Question: I was wondering what would be the best pythonic way to print a console chess board using a dictionary.
Should I use list ? but what happens if their is no piece on the board on a certain row?
Edit :

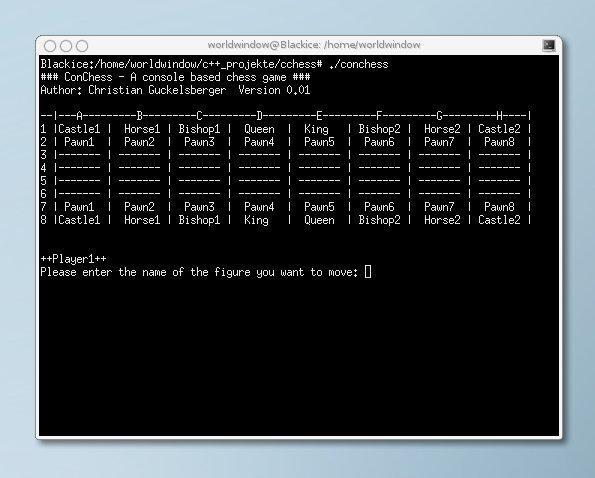
Answer: In chess programs (typically for computing best moves, solve riddles, etc.) internally a 10x10 board is used where the middle 8x8 fields are used by the visible and playable board. (The margin helps keep the code simple.) To simplify memory management, typically a linear memory is used to store this, i. e. 100 fields. The position of a field of the board is then computed using 'board[(y+1) * 10 + (x+1)]' with x, y in the range 0..7. (Init by 'board = [ 0 ] * 100'.)
So you might want to use this, just in case your program later should expand to also compute moves or stay compatible with a library doing this.
As for graphics, I propose to use this board:
'''
A B C D E F G H
------- ------- ------- ------- ------- ------- ------- -------
| @___@ | %~b | .@. | \o*o/ | __+__ | .@. | %~b | @___@ |
8| @@@ | ''dX | @@@ | @@@ | '@@@' | @@@ | ''dX | @@@ |8
| d@@@b | d@@b | ./A\. | d@@@b | d@@@b | ./A\. | d@@b | d@@@b |
------- ------- ------- ------- ------- ------- ------- -------
| _ | _ | _ | _ | _ | _ | _ | _ |
7| (@) | (@) | (@) | (@) | (@) | (@) | (@) | (@) |7
| d@b | d@b | d@b | d@b | d@b | d@b | d@b | d@b |
------- ------- ------- ------- ------- ------- ------- -------
| | . . . | | . . . | | . . . | | . . . |
6| | . . . | | . . . | | . . . | | . . . |6
| | . . . | | . . . | | . . . | | . . . |
------- ------- ------- ------- ------- ------- ------- -------
| . . . | | . . . | | . . . | | . . . | |
5| . . . | | . . . | | . . . | | . . . | |5
| . . . | | . . . | | . . . | | . . . | |
------- ------- ------- ------- ------- ------- ------- -------
| | . . . | | . . . | | . . . | | . . . |
4| | . . . | | . . . | | . . . | | . . . |4
| | . . . | | . . . | | . . . | | . . . |
------- ------- ------- ------- ------- ------- ------- -------
| . . . | | . . . | | . . . | | . . . | |
3| . . . | | . . . | | . . . | | . . . | |3
| . . . | | . . . | | . . . | | . . . | |
------- ------- ------- ------- ------- ------- ------- -------
| _ | _ | _ | _ | _ | _ | _ | _ |
2| ( ) | ( ) | ( ) | ( ) | ( ) | ( ) | ( ) | ( ) |2
| /_\ | /_\ | /_\ | /_\ | /_\ | /_\ | /_\ | /_\ |
------- ------- ------- ------- ------- ------- ------- -------
| [___] | %~\ | .O. | \o^o/ | __+__ | .O. | %~\ | [___] |
1| [ ] | '')( | \ / | [ ] | '. .' | \ / | '')( | [ ] |1
| /___\ | <__> | /_\ | /___\ | /___\ | /_\ | <__> | /___\ |
------- ------- ------- ------- ------- ------- ------- -------
A B C D E F G H
'''
I made these ASCII graphics back in the 90s for <URL>. Feel free to use them.